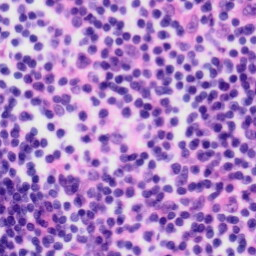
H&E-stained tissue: Tonsil